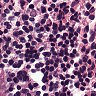
Metastatic tissue present: no